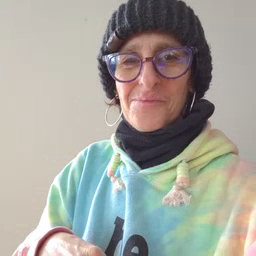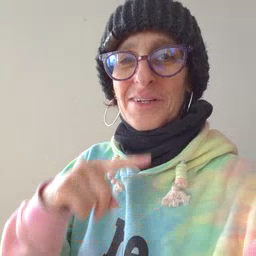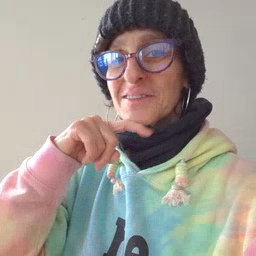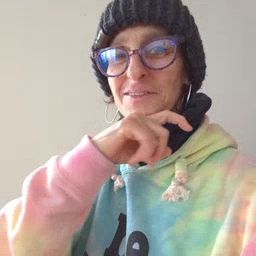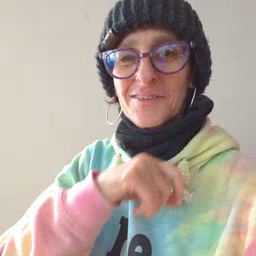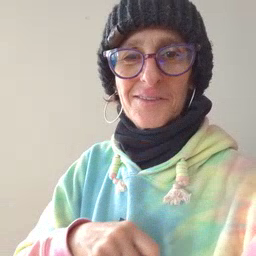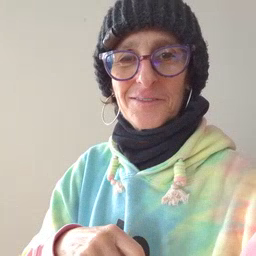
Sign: cereal